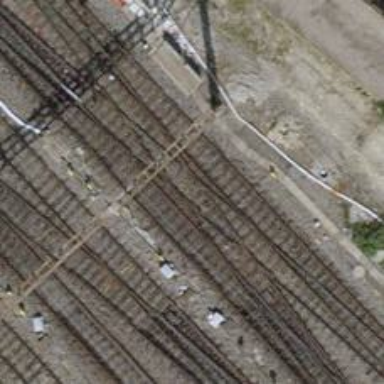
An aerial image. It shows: Railway siding with one electrified track and contact line.